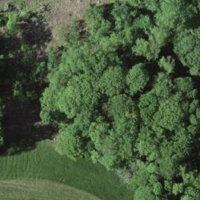
EUNIS habitat code: 41
Species observed at this site:
Clinopodium vulgare